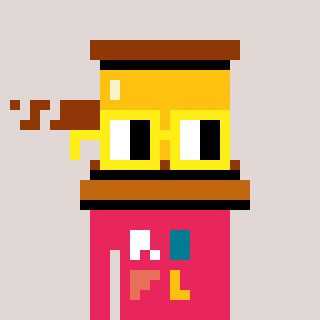
a pixel art character with square yellow glasses, a gavel-shaped head and a redpinkish-colored body on a warm background